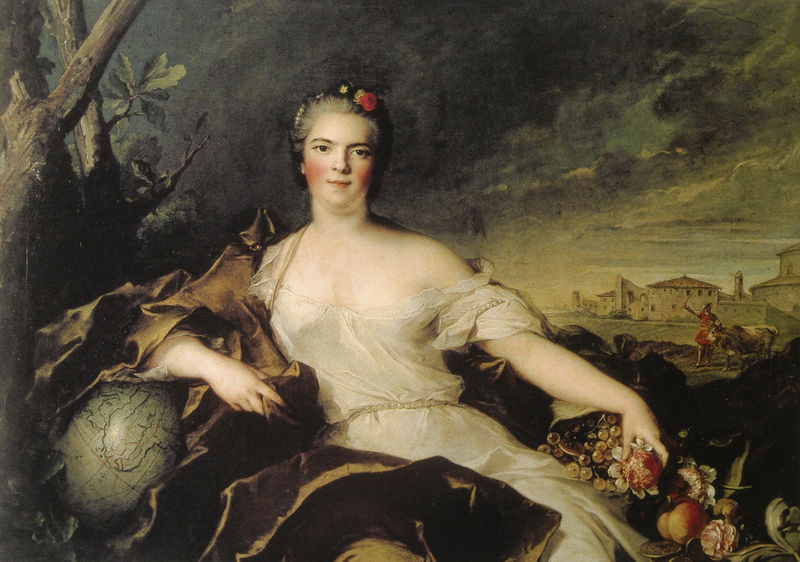
Titel: Madame Infante, Louise-Élisabeth de France, duchesse de Parma, als Verkörperung der Erde
Künstler: Jean-Marc Nattier
Standort: Sao Paulo
Institution: Museu de Arte de Sao Paulo Assis Chateaubriand
Schlagwörter: baum, blau, blätter, dunkel, gemälde, gewitter, hand, haut, himmel, laub, mann, nackt, schatten, umhang, weiß, wolken, gelb, grün, menschen, ocker, sitzen, stadt, äste, abend, blume, blumen, braun, busen, decolte, fenster, finger, frankreich, frau, frisur, haar, hintergrund, holz, kleid, licht, mund, nase, orange, paris, schwarz, stirn, ölbild, blick, blüten, dach, dame, gebäude, gürtel, haus, obst, rose, rosen, rot, schloss, tier, tuch, beige, malerei, rock, architektur, arm, arme, augen, barock, bluse, falten, haarschmuck, inkarnat, samt, füllhorn, hände, portrait, porträt, ast, baumstamm, erde, ferne, horizont, häuser, stamm, weite, gewand, mantel, reich, stoff, adel, blatt, augenbrauen, blässe, dekolletee, frontal, idealisierung, lippen, perlen, rokoko, schulter, schultern, seide, pferd, rund, turm, früchte, stilleben, trauben, adelige, perücke, apfel, spanien, taille, äpfel, brüste, wangen, liegen, düster, sitz, italien, backen, wangenrot, dorf, dächer, mauer, kuh, rind, herbst, ausdruck, haarband, sturm, unwetter, wein, füllig, weiblich, brauen, glanz, draperie, kordel, faltenwurf, stofflich, stofflichkeit, liegend, bauer, ortschaft, errötet, schulterfrei, burg, palast, gewitterwolken, portait, kugel, allegorie, personifikation, flora, göttin, rom, erdkugel, weintrauben, portät, mauern, walmdach, zeus, rinde, pfirsich, reichtum, kastanie, stadtmauer, haaransatz, eiche, eichenblatt, adelig, pfirsiche, traube, globus, bulle, ochse, stier, hirte, welt, baumstumpf, gewölk, nattier, weiße haut, fruchtbarkeit, alabaster, flüsse, europa, weltkugel, graue haare, rote backen, rote wangen, kuhhirte, gerte, atlas, zufrieden, eichenblätter, wohlstand, unheil, früche, standesporträt, blütter, hingegossen, errötung, blasse, flumen, helles inkarnat, menblu, noble blässe, stadt häuser, tstadt